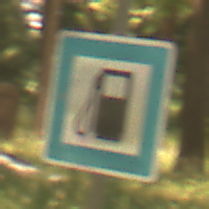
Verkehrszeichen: Tankstelle
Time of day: Midday
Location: Outdoor (Nature)
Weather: PartlyCloudy
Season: NotSpecified
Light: Natural